Question: I would like to put pie chart on my html page and convert it to pdf by using both wkhtml2pdf and pdfkit tools in Flask app.But it can't happen properly .
It seems slices of chart is incomplete and proportions are being miscomputed.

here is python side :
'''
html = render_template('chart3.html')
pdf = pdfkit.from_string(html, False)
'''
here is my simple chart3.html file:
'''
<!DOCTYPE html>
<html lang="en">
<head>
<meta charset="utf-8" />
<script src="https://cdnjs.cloudflare.com/ajax/libs/Chart.js/2.9.3/Chart.min.js"></script>
<script src="https://cdn.jsdelivr.net/gh/emn178/chartjs-plugin-labels/src/chartjs-plugin-labels.js"></script>
</head>
<body>
<canvas id="myChart" width="600" height="400"></canvas>
<script>
// Global parameters:
// do not resize the chart canvas when its container does (keep at 600x400px)
Chart.defaults.global.responsive = false;
// define the chart data
var chartData = {
labels: [
'Chrome',
'IE',
'FireFox',
'Safari',
'Opera',
'Navigator',
],
datasets: [
{
data: [700,500,400,600,300,100],
backgroundColor : ['#f56954', '#00a65a', '#f39c12', '#00c0ef', '#3c8dbc', '#d2d6de'],
}
]
}
// get chart canvas
var ctx = document.getElementById("myChart").getContext("2d");
var options = {
tooltips: {
enabled: false
},
plugins: {
labels: [
{
render: 'label',
position: 'outside',
fontColor: '#000',
fontSize: 15
},
{
render: 'percentage',
fontColor: '#000',
fontSize: 10,
position: 'border',
}
]
}
};
// create the chart using the chart canvas
var myChart = new Chart(ctx, {
type: 'pie',
data: chartData,
options:options
});
</script>
</body>
</html>
'''
I have tried many ways to find solution but couldn't find yet. Many Thanks.
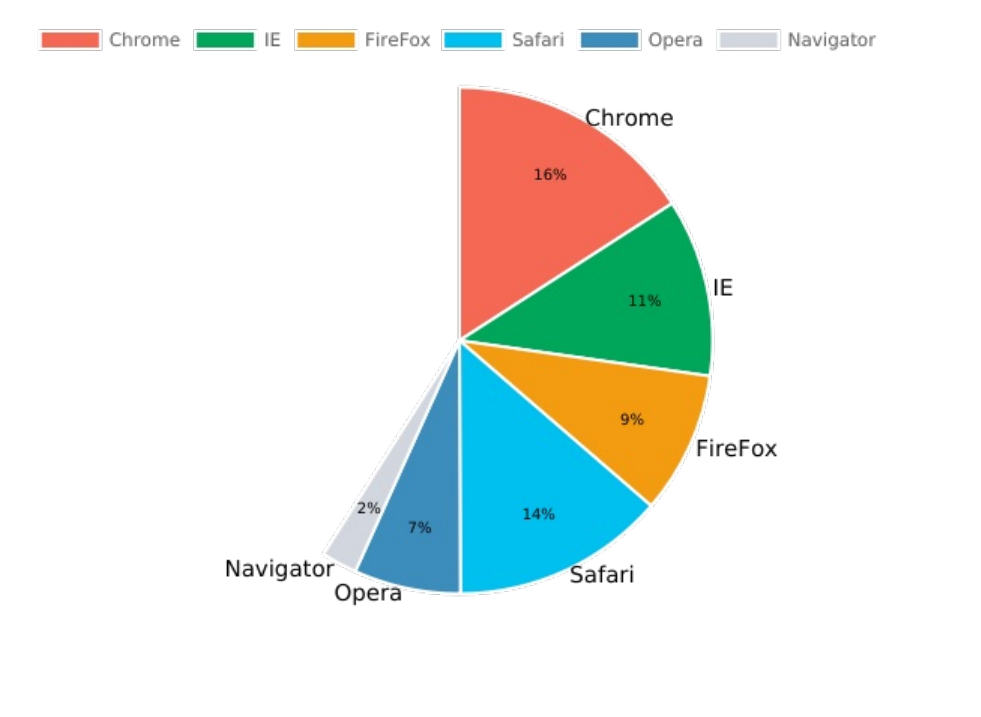
Answer: This looks like the capture has happened midway through the animation. Try disabling animantion in your 'options' object:
'''
var options = {
animation: false,
// ...
}
'''